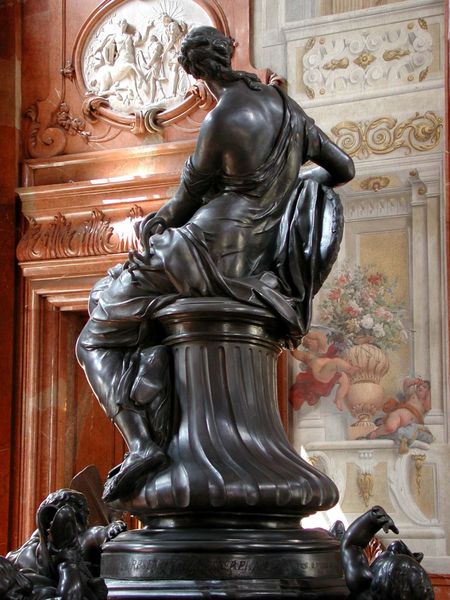
Titel: Providentia-Brunnen
Künstler: Georg Raphael Donner
Institution: Wien, Österreichisches Barockmuseum
Schlagwörter: nackt, blumen, braun, frau, holz, kleid, rücken, schwarz, symbol, säule, tür, weiss, schloss, tuch, barock, sockel, bild, gewand, sitzend, schulter, oval, engel, putte, skulptur, statue, vase, relief, bilder, enge, italien, saal, zopf, sitzt, glänzend, sandalen, bronze, faltenwurf, plastik, hinterkopf, oberkörper, blumenstrauss, foto, fuss, palast, hinten, mythologie, göttin, rom, ausstellung, von hinten, fresko, museum, putten, guss, louvre, skultpur, fesco, wandmalerie, borghese, sockel frau